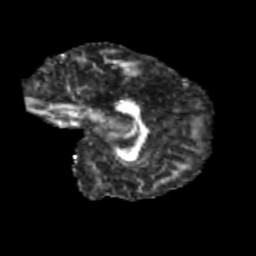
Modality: FA
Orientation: sagittal
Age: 11
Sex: male
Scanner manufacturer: siemens
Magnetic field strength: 3 T
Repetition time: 3.8 s
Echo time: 0.07 s